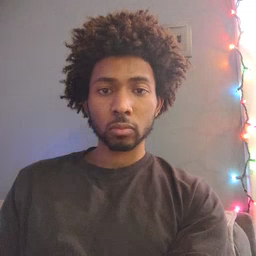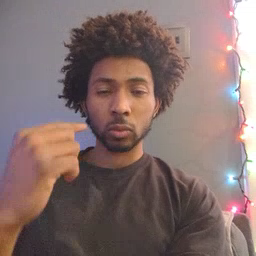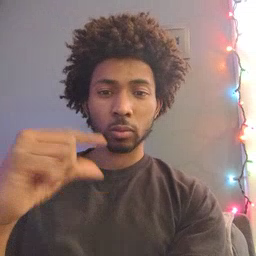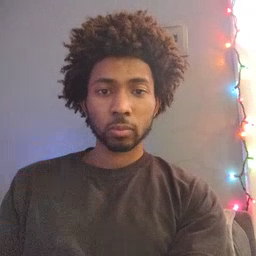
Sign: green